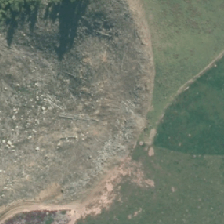
Land cover: harvested_forest